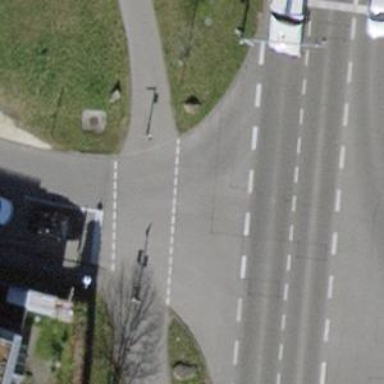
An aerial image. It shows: Road crossing with traffic signals.